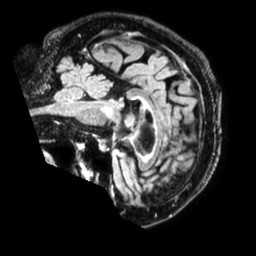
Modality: FLAIR
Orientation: sagittal
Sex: female
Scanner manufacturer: philips
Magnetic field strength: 1.5 T
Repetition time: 4.8 s
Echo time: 0.3363 s